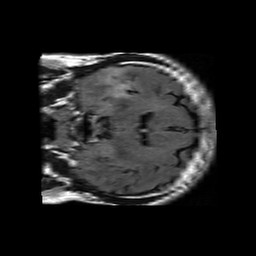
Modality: FLAIR
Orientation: coronal
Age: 52
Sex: male
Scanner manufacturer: philips
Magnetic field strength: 1.5 T
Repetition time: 6 s
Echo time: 0.12 s